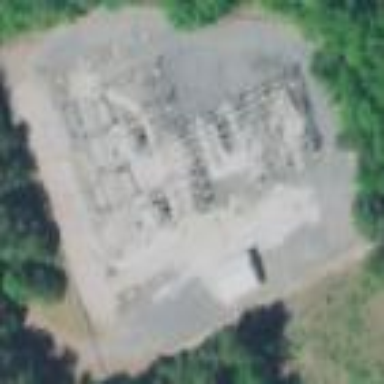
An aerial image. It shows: Distribution level power substation enclosed by fence.